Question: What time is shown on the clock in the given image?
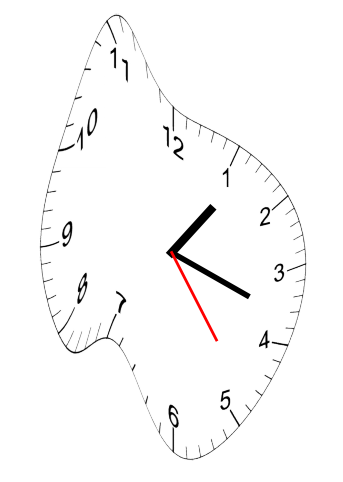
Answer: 01:18:24